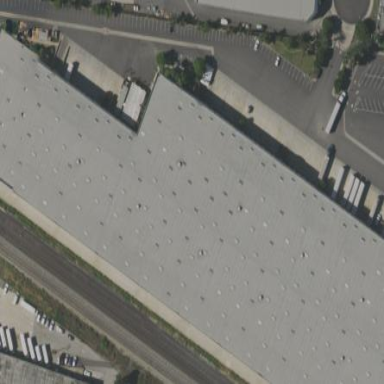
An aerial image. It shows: Warehouse building.